Question: I assigned some icons to a TPopUpMenu but it looks like it changed to ownerdraw (it's set to false)...
I also use the XP Manifest but it still looks so old (Win2000 Style)... Is it possible make it look like in windows/explorer? Maybe a component?
Here's an image displaying the problem:

Thank you for your help.
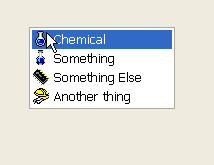
Answer: This is just a problem with Delphi 7 being extremely outdated. It was fantastic at the time it was released, but it's a decade old now and its age is showing.
You might find <URL> useful. In spite of the name, it includes a really flexible replacement for 'TMenu' and 'TPopupMenu' functionality that allows you to make your menus look like those in Office 2000. (See the note on the linked page with the bullet item 'Office 2000 style menus', which states:
> Office 2000-style menus
There is no clear distinction between menus and toolbars, giving you the utmost in flexibility. Toolbars can contain menus, menu bars can contain buttons, and they can share the same items.
It's been released as freeware (with source), so it's available, and AFAICT it still supports Delphi 7. If it's not, 'Toolbar97' (available from the same URL) will provide similar functionality.